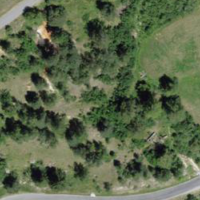
EUNIS habitat code: 45
Species observed at this site:
Tussilago farfara